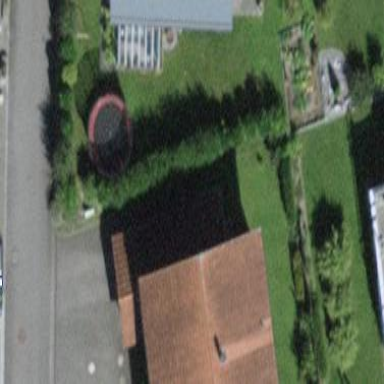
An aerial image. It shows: Garage.